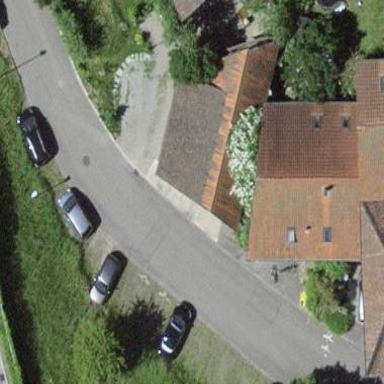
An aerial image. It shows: Barn.